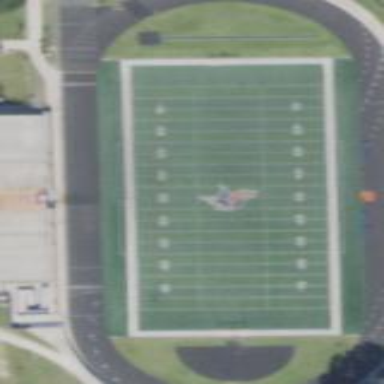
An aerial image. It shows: American football pitch with artificial turf.